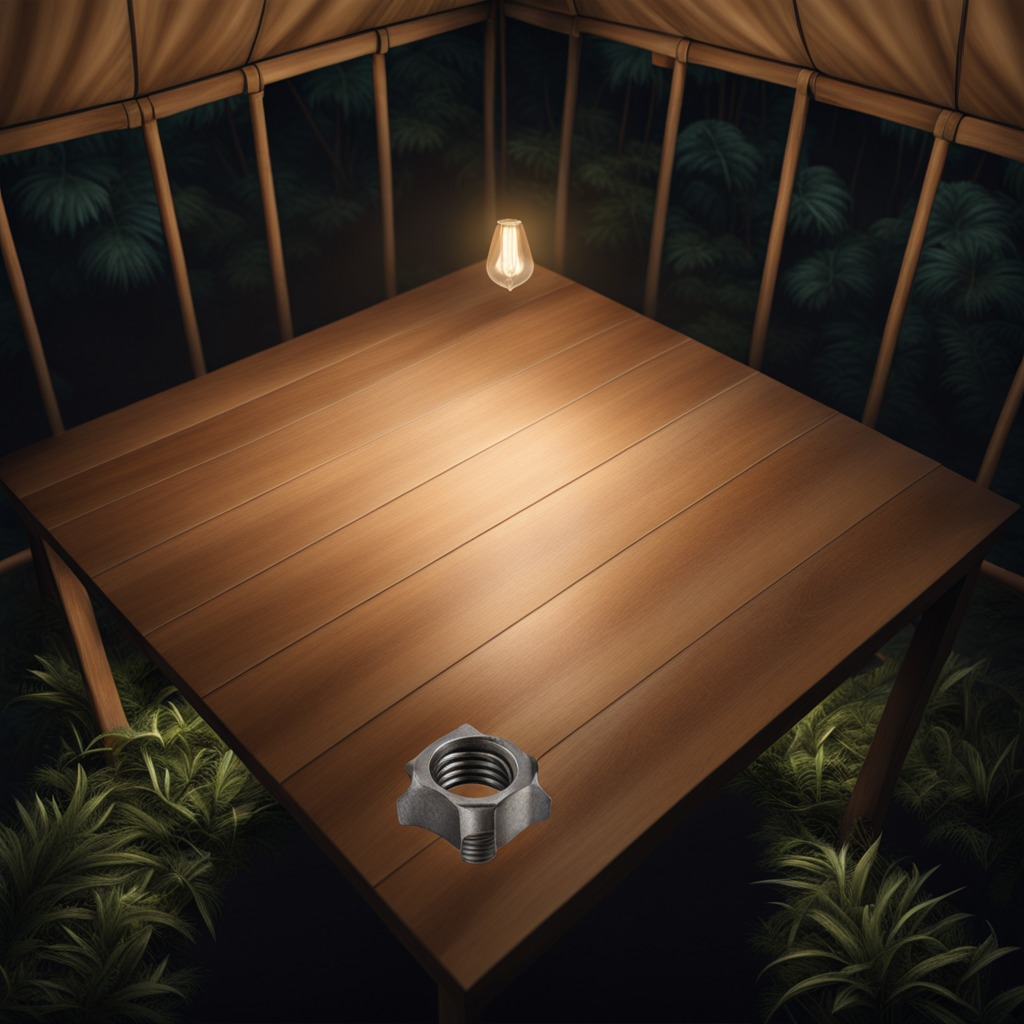
A metal nut is lying on the wooden table.